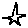
Label: star